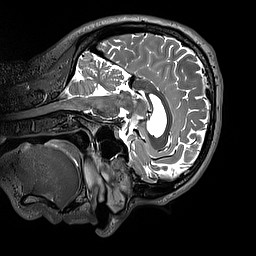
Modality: T2w
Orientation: sagittal
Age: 37
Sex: male
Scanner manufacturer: siemens
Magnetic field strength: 3 T
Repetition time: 3.2 s
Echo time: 0.412 s